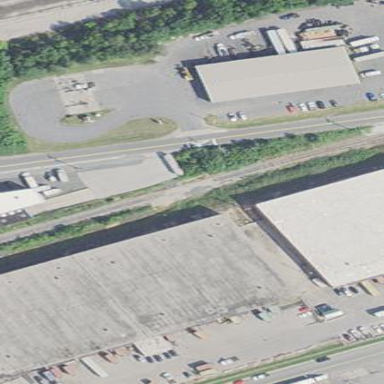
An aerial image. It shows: Warehouse for freight storage.